Interaction volume radius: 5 \u00c5
Interaction volume height: 10 \u00c5
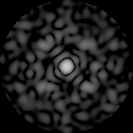
Disorder parameter: 0.8704